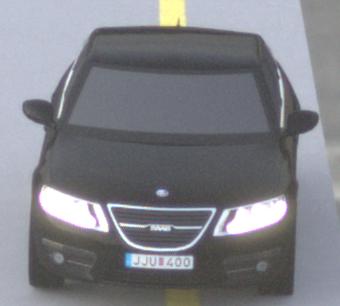
Make: Saab
Model: 5-Sep
Detailed model: 9-5 1.6T
Model produced from: 2010/06
Model produced until: 2011/12
Doors: 4
Color: black
Road condition: dry road
Daytime: sunrise or sunset
Contrast: low contrast